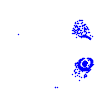
Particle: electron